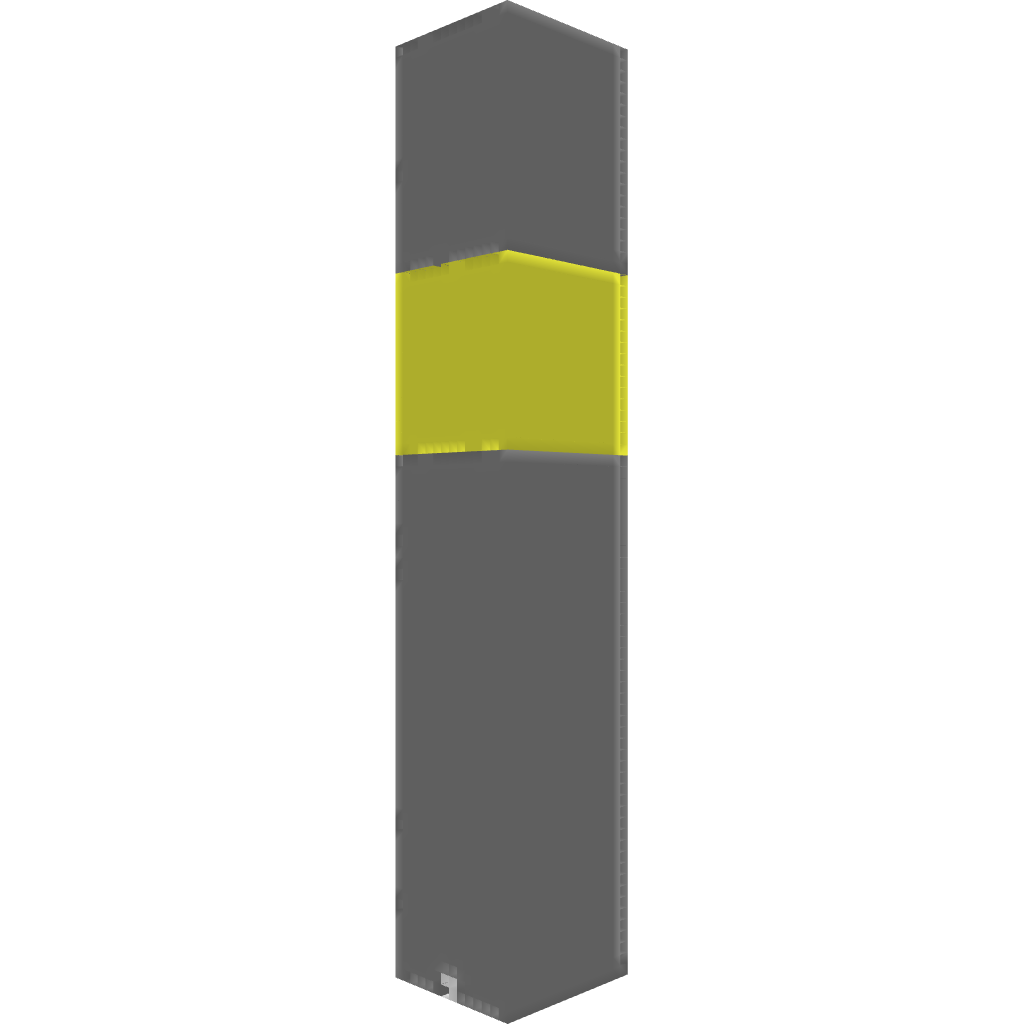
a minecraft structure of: tower low detail bad shape  yelow in middle